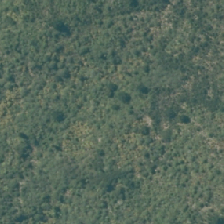
Land cover: broadleaved_indigenous_hardwood